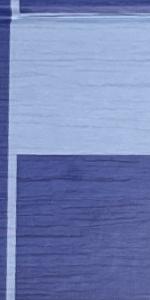
Label: Empty